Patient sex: M
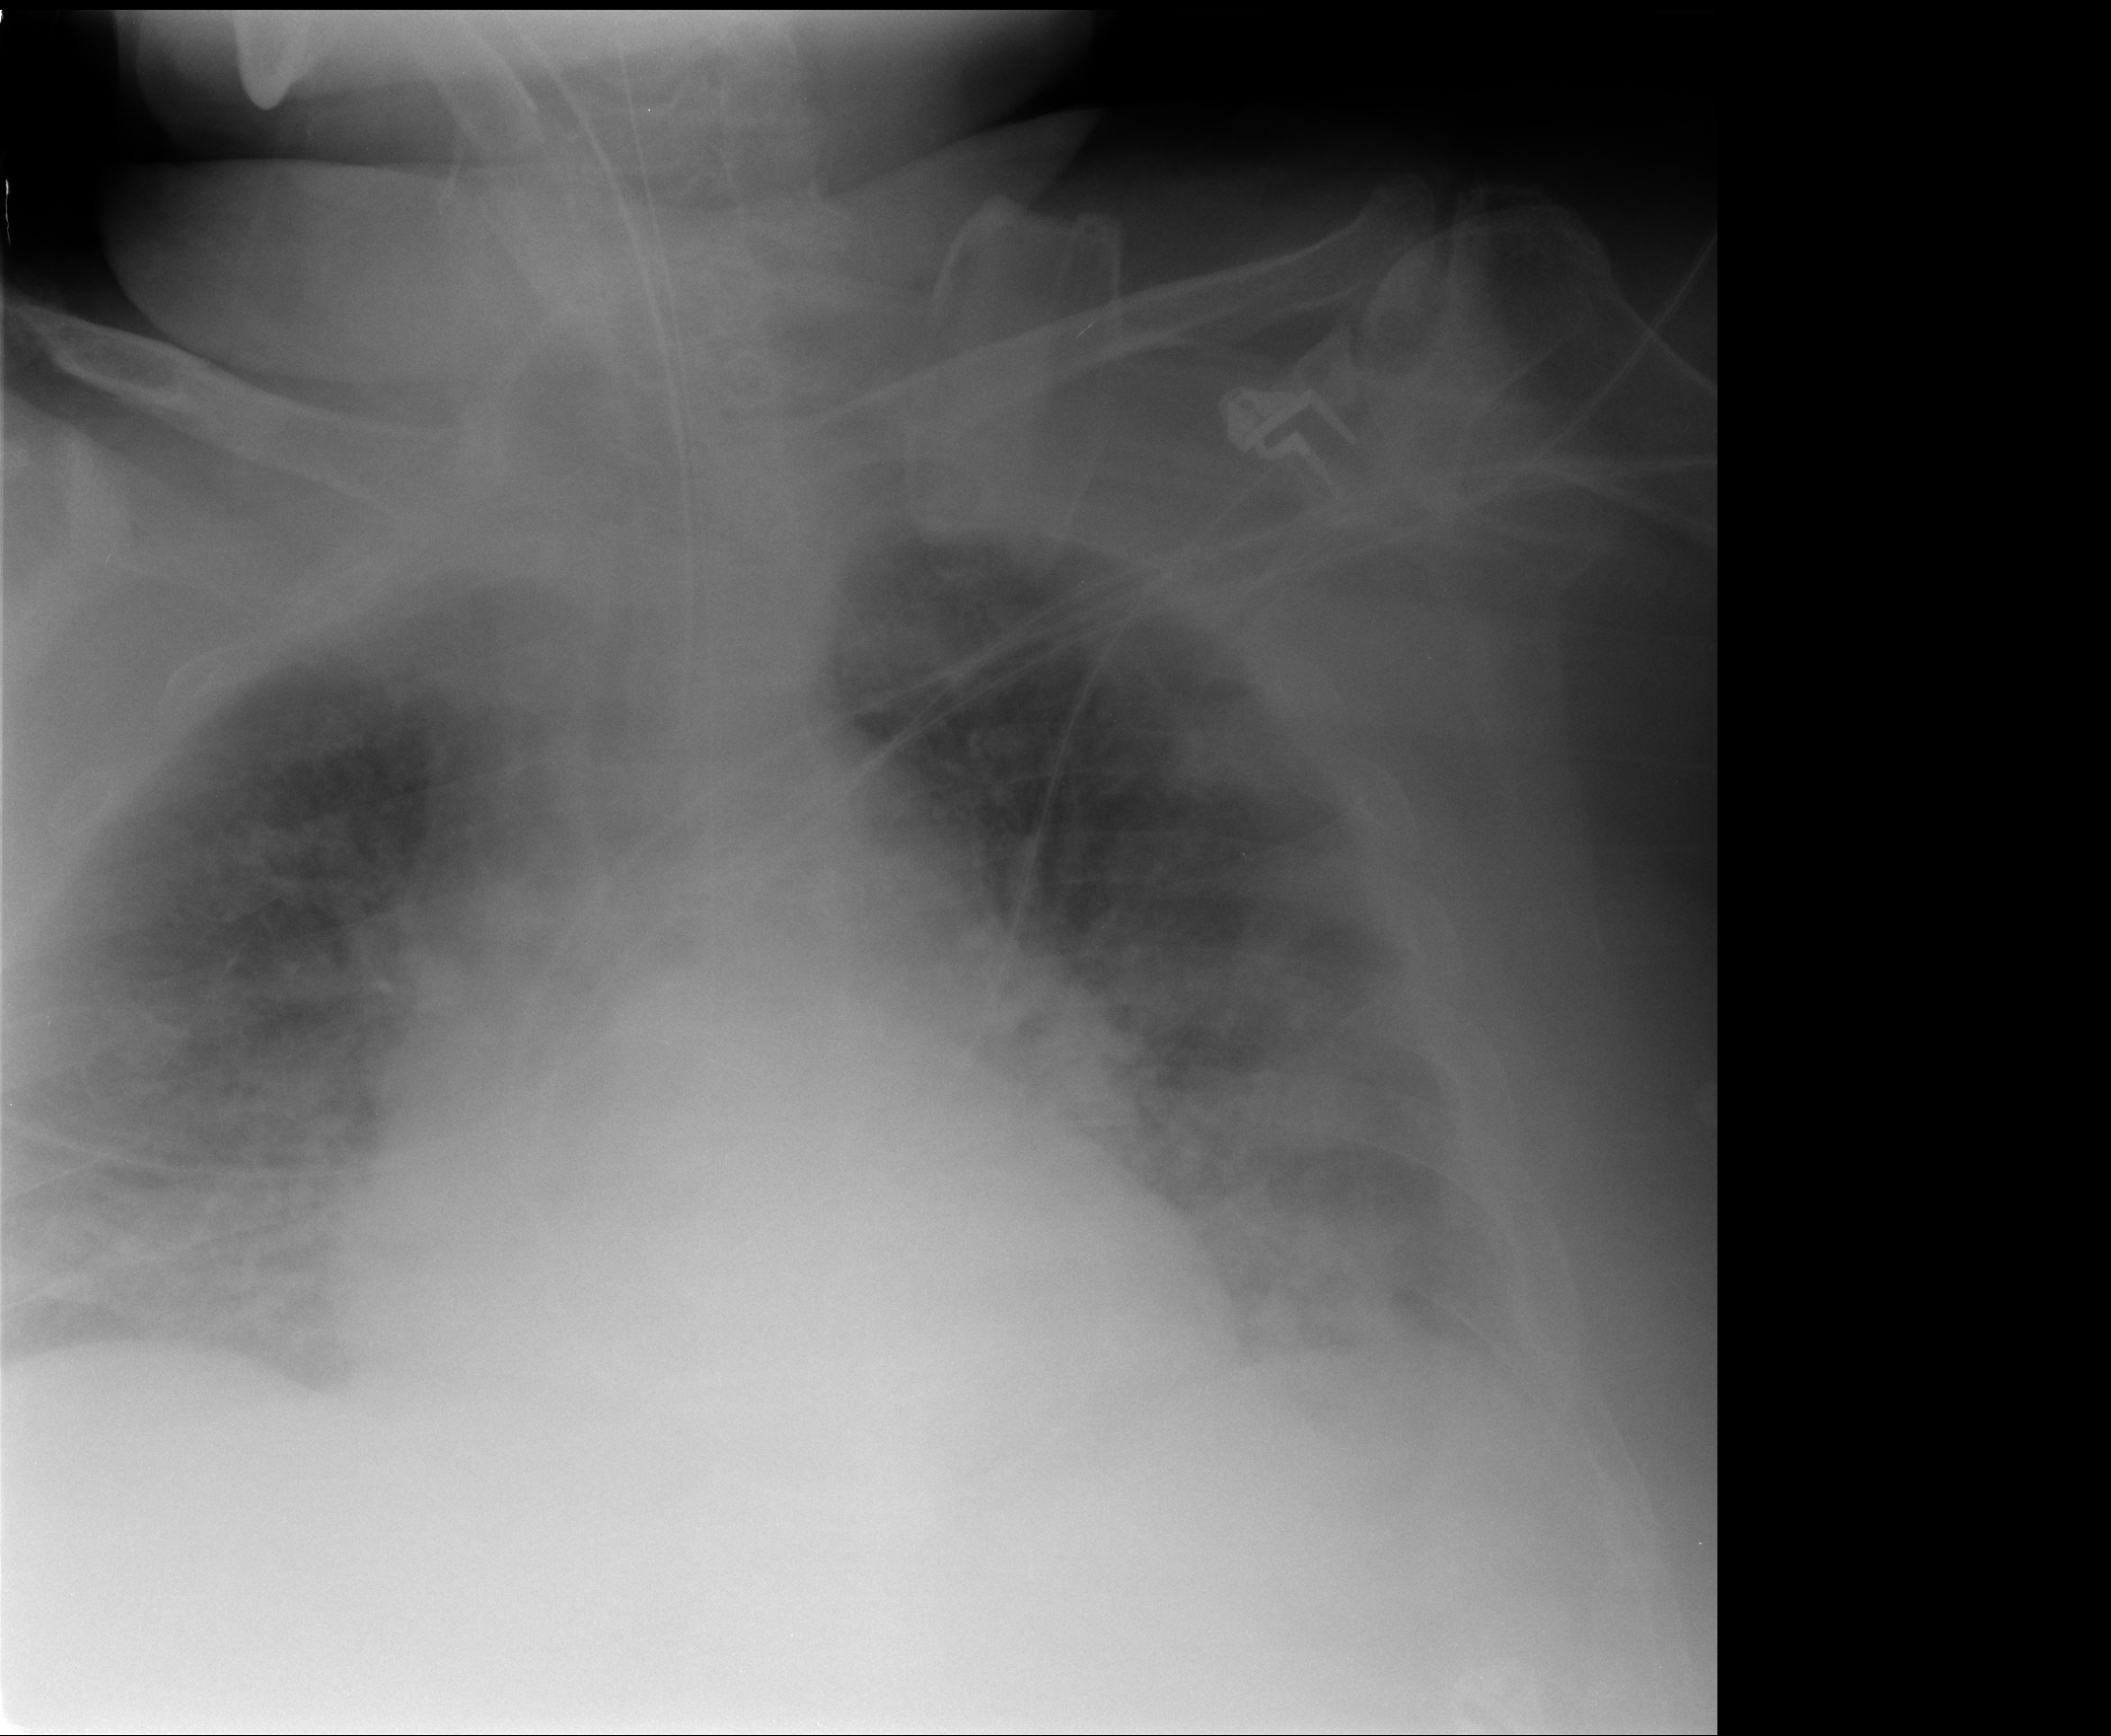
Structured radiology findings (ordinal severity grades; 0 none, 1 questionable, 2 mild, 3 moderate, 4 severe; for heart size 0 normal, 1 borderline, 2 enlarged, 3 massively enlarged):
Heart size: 2
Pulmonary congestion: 3
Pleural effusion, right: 2
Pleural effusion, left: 2
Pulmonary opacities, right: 3
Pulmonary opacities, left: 3
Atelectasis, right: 2
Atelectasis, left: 2